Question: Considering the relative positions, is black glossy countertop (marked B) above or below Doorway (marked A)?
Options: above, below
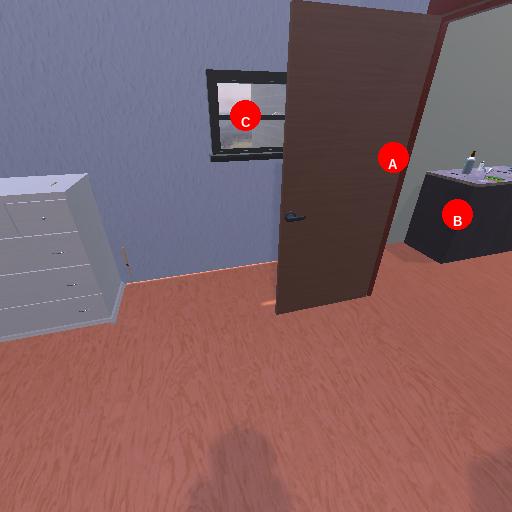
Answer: above